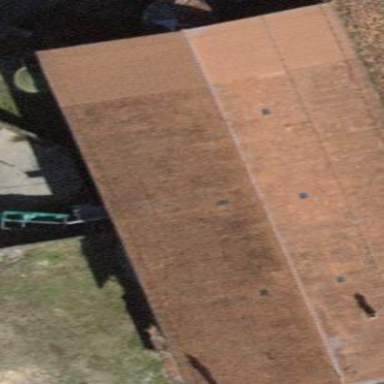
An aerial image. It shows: Farm auxiliary building with gabled roof.